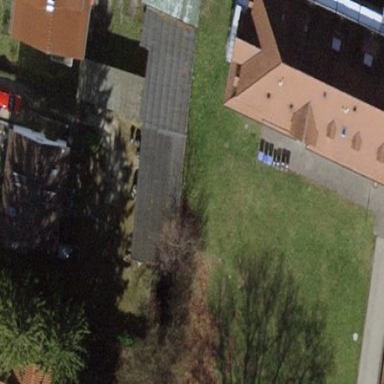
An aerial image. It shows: Terrace building.